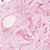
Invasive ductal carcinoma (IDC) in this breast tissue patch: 0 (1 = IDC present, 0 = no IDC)